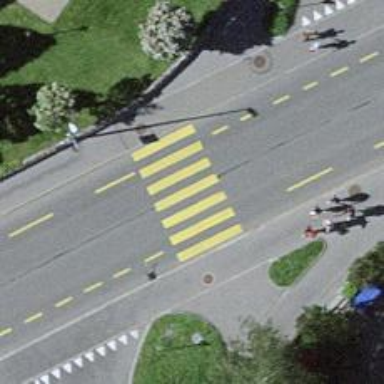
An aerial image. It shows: Marked crossing with zebra stripes on the road.